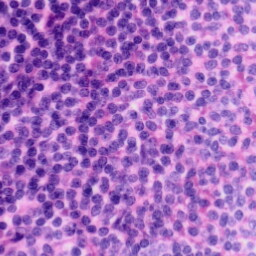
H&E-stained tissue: Tonsil